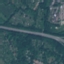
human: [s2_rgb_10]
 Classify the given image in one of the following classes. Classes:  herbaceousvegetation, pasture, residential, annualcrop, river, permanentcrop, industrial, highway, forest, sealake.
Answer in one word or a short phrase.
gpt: Highway